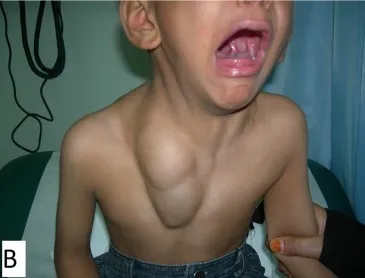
Preoperative views at age of 5 years. The tense and bulging lung under the skin while crying.
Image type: medical_photograph (other_medical_photograph)